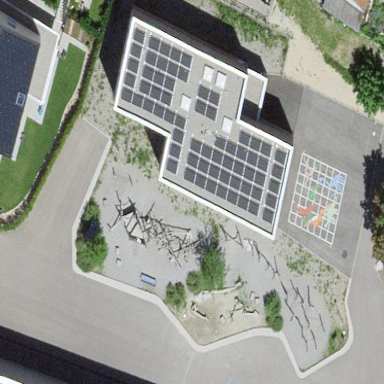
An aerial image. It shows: Playground with sand surface.